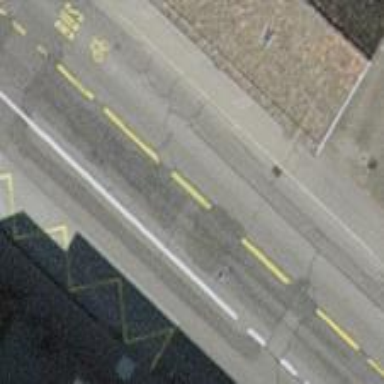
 there is cycleway that shares the busway."